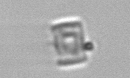
Label: Bacillariophyceae_morphotype1